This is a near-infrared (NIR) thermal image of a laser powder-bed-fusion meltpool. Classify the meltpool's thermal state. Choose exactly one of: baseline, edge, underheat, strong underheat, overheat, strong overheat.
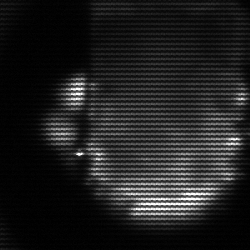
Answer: baseline